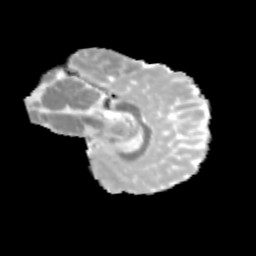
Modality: MD
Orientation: sagittal
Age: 10
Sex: male
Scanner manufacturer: siemens
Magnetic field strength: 3 T
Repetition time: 3.8 s
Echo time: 0.07 s